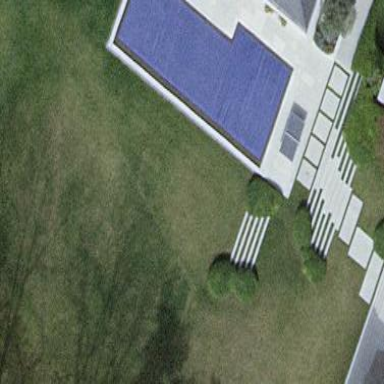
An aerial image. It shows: Outdoor swimming pool in leisure land area.